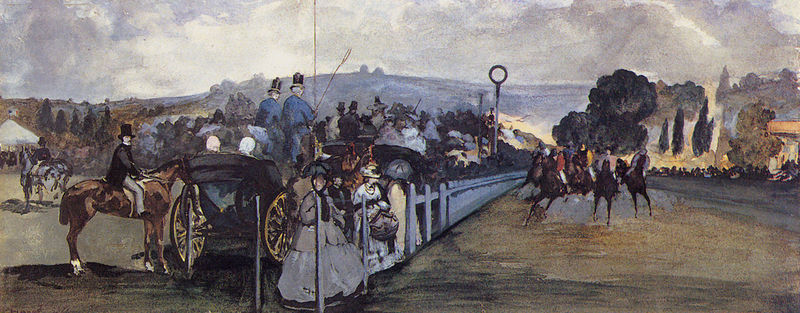
Titel: Die Rennen von Longchamp, Die Rennen von Longchamp
Künstler: Édouard Manet
Standort: Cambridge (England)
Institution: University Museum of Archaeology and Anthropology
Schlagwörter: baum, berg, blau, gemälde, himmel, mann, schatten, wolken, aquarell, bäume, frauen, gelb, grün, impressionismus, landschaft, menschen, ocker, sand, abend, bewegung, braun, damen, degas, frankreich, frau, grau, hut, hüte, kleid, kleider, licht, männer, paris, schwarz, strasse, weiss, zeichnung, ausblick, gras, rasen, regenschirm, rot, sonnenschirm, tiere, wiese, zaun, beige, gesellschaft, herren, zylinder, anzug, erde, horizont, hügel, natur, pappeln, gatter, boden, realismus, adel, publikum, england, wald, kreis, pferd, pferde, reiter, rund, räder, reiten, ritt, röcke, zuschauer, berge, lila, kutsche, kutschen, rad, wagen, querformat, freizeit, monet, sport, manet, geländer, edouard manet, stangen, linie, dynamik, rennen, schirme, staub, kutscher, peitsche, pferderennen, bahn, seurat, herrenreiter, tempo, absperrung, galopp, zelt, zelte, augenblick, zeltdach, wettbewerb, droschken, rennbahn, trabrennbahn, jockeys, wettrennen, jockey, landschat, kutsch, wohlstand, piste, line, longchamps, rennpferde, bäuen, gehobene bürgerschaft, getünchte farben, pferderennbahn, reiche damen, rennstrecke, zyperssen, ascot, rennpferd, vollblut, reitturnier, pferdrennen, pferdedamen, reilter, rennbbahn